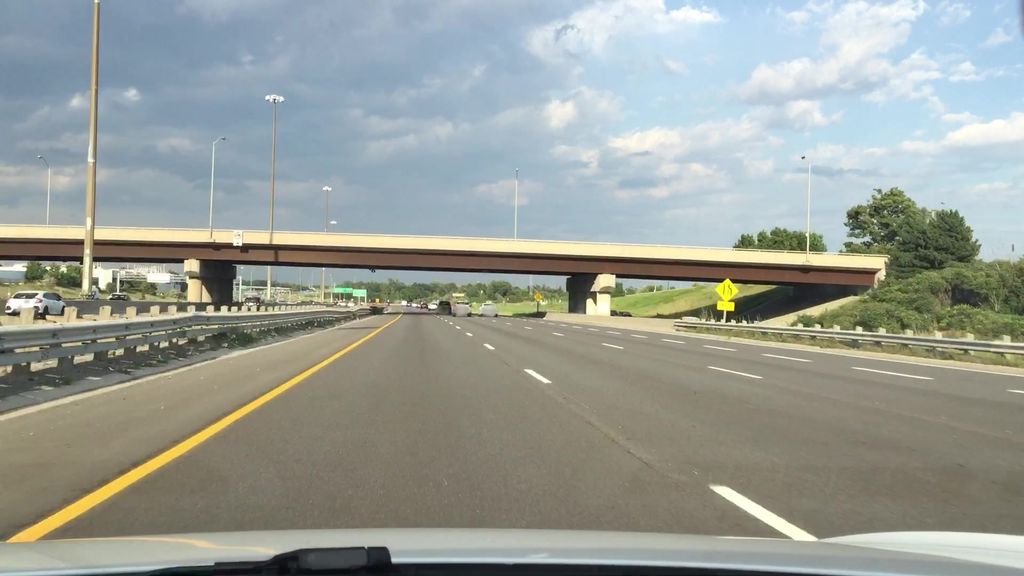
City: toronto